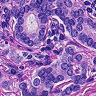
Metastatic tissue present: yes